Question: When I create a new class file it is created with default template.
Why is it highlited with yellow color? Does it just mean "hey look, I am template!"? Why does it look like some grammar/spellcheck highlite style?

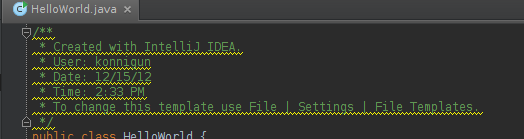
Answer: It means "Hey look, I'm the template still". If you alter the template, then create a new class, it will no longer be highlighted as yellow. It will be highlighted like a normal comment.